Field crop: tomato
Growth stage: 1
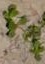
Species: portulaca